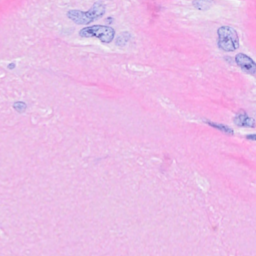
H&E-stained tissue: Breast